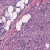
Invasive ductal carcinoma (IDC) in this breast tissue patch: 1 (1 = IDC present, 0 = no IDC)